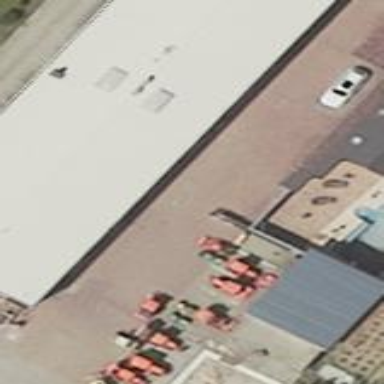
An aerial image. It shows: Commercial building housing car repair shop.